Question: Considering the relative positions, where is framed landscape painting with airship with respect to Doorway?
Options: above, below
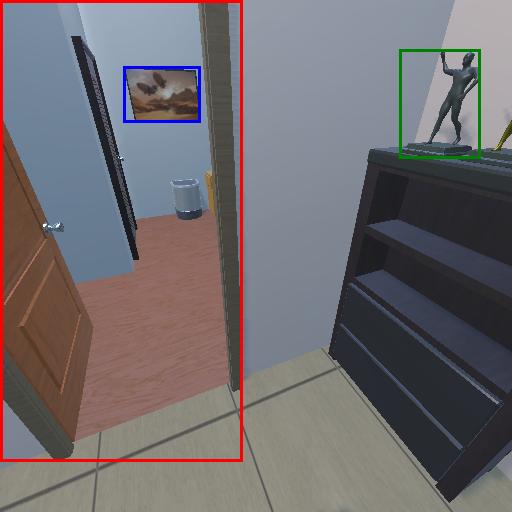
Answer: above